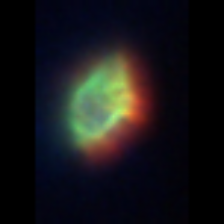
Taxon: Gyrodinium
Group: Dinoflagellates